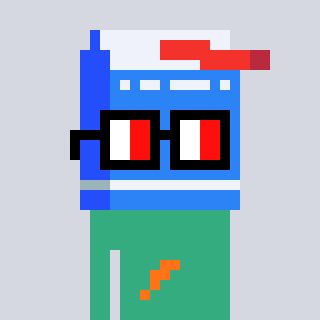
a pixel art character with square glasses with black frames and red eyes, a milk-shaped head and a teal-colored body on a cool background